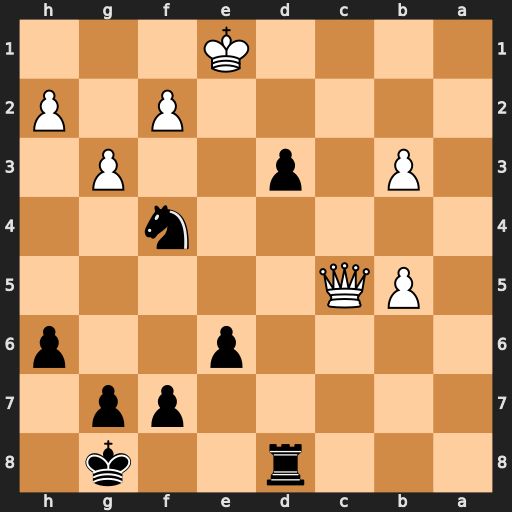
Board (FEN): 3r2k1/5pp1/4p2p/1PQ5/5n2/1P1p2P1/5P1P/4K3
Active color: b
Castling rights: -
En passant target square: -
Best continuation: d2+ Kd1 Nd3 Kxd2 Nxc5+